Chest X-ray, AP view. Patient: 19 years old, sex F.
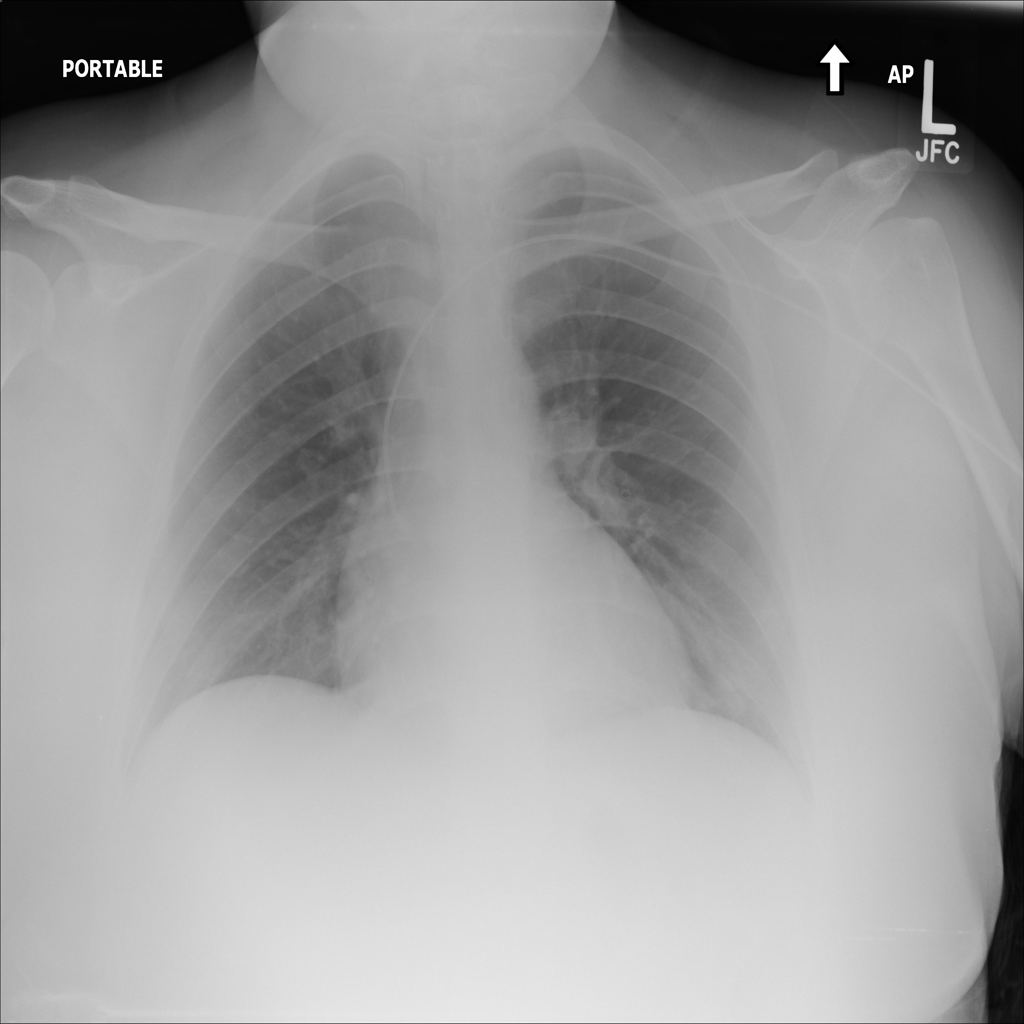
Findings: No Finding